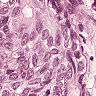
Metastatic tissue present: yes